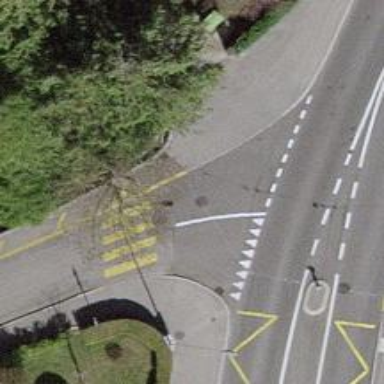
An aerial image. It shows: Marked crossing with visible markings.